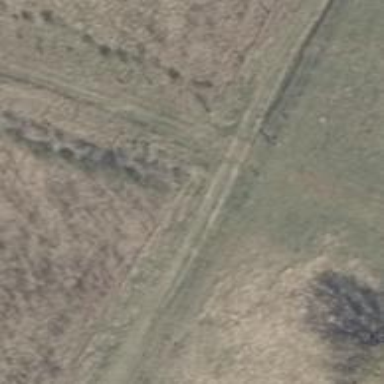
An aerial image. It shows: Track on the ground with grade3 tracktype.